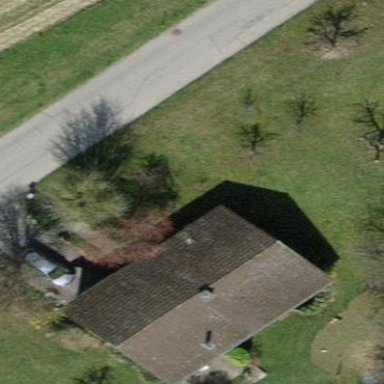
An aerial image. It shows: Detached building with gabled roof.